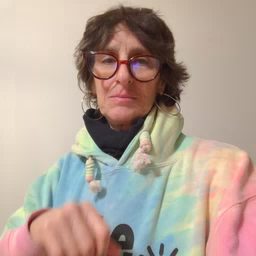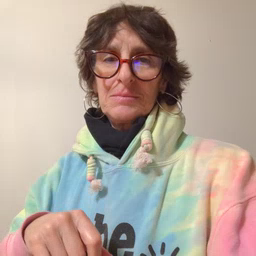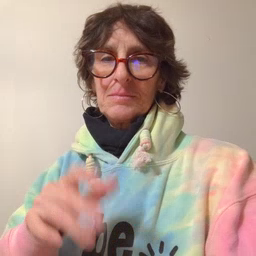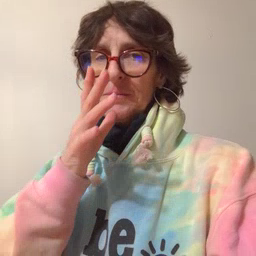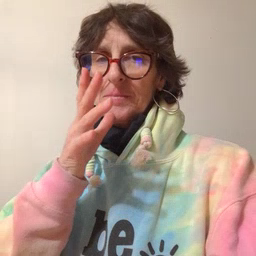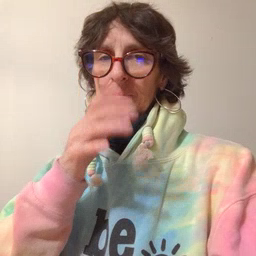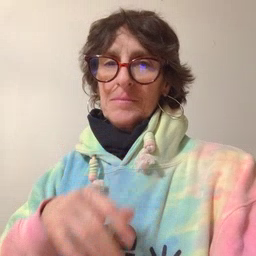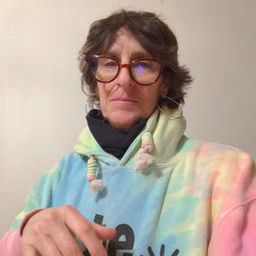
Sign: mom